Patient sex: F
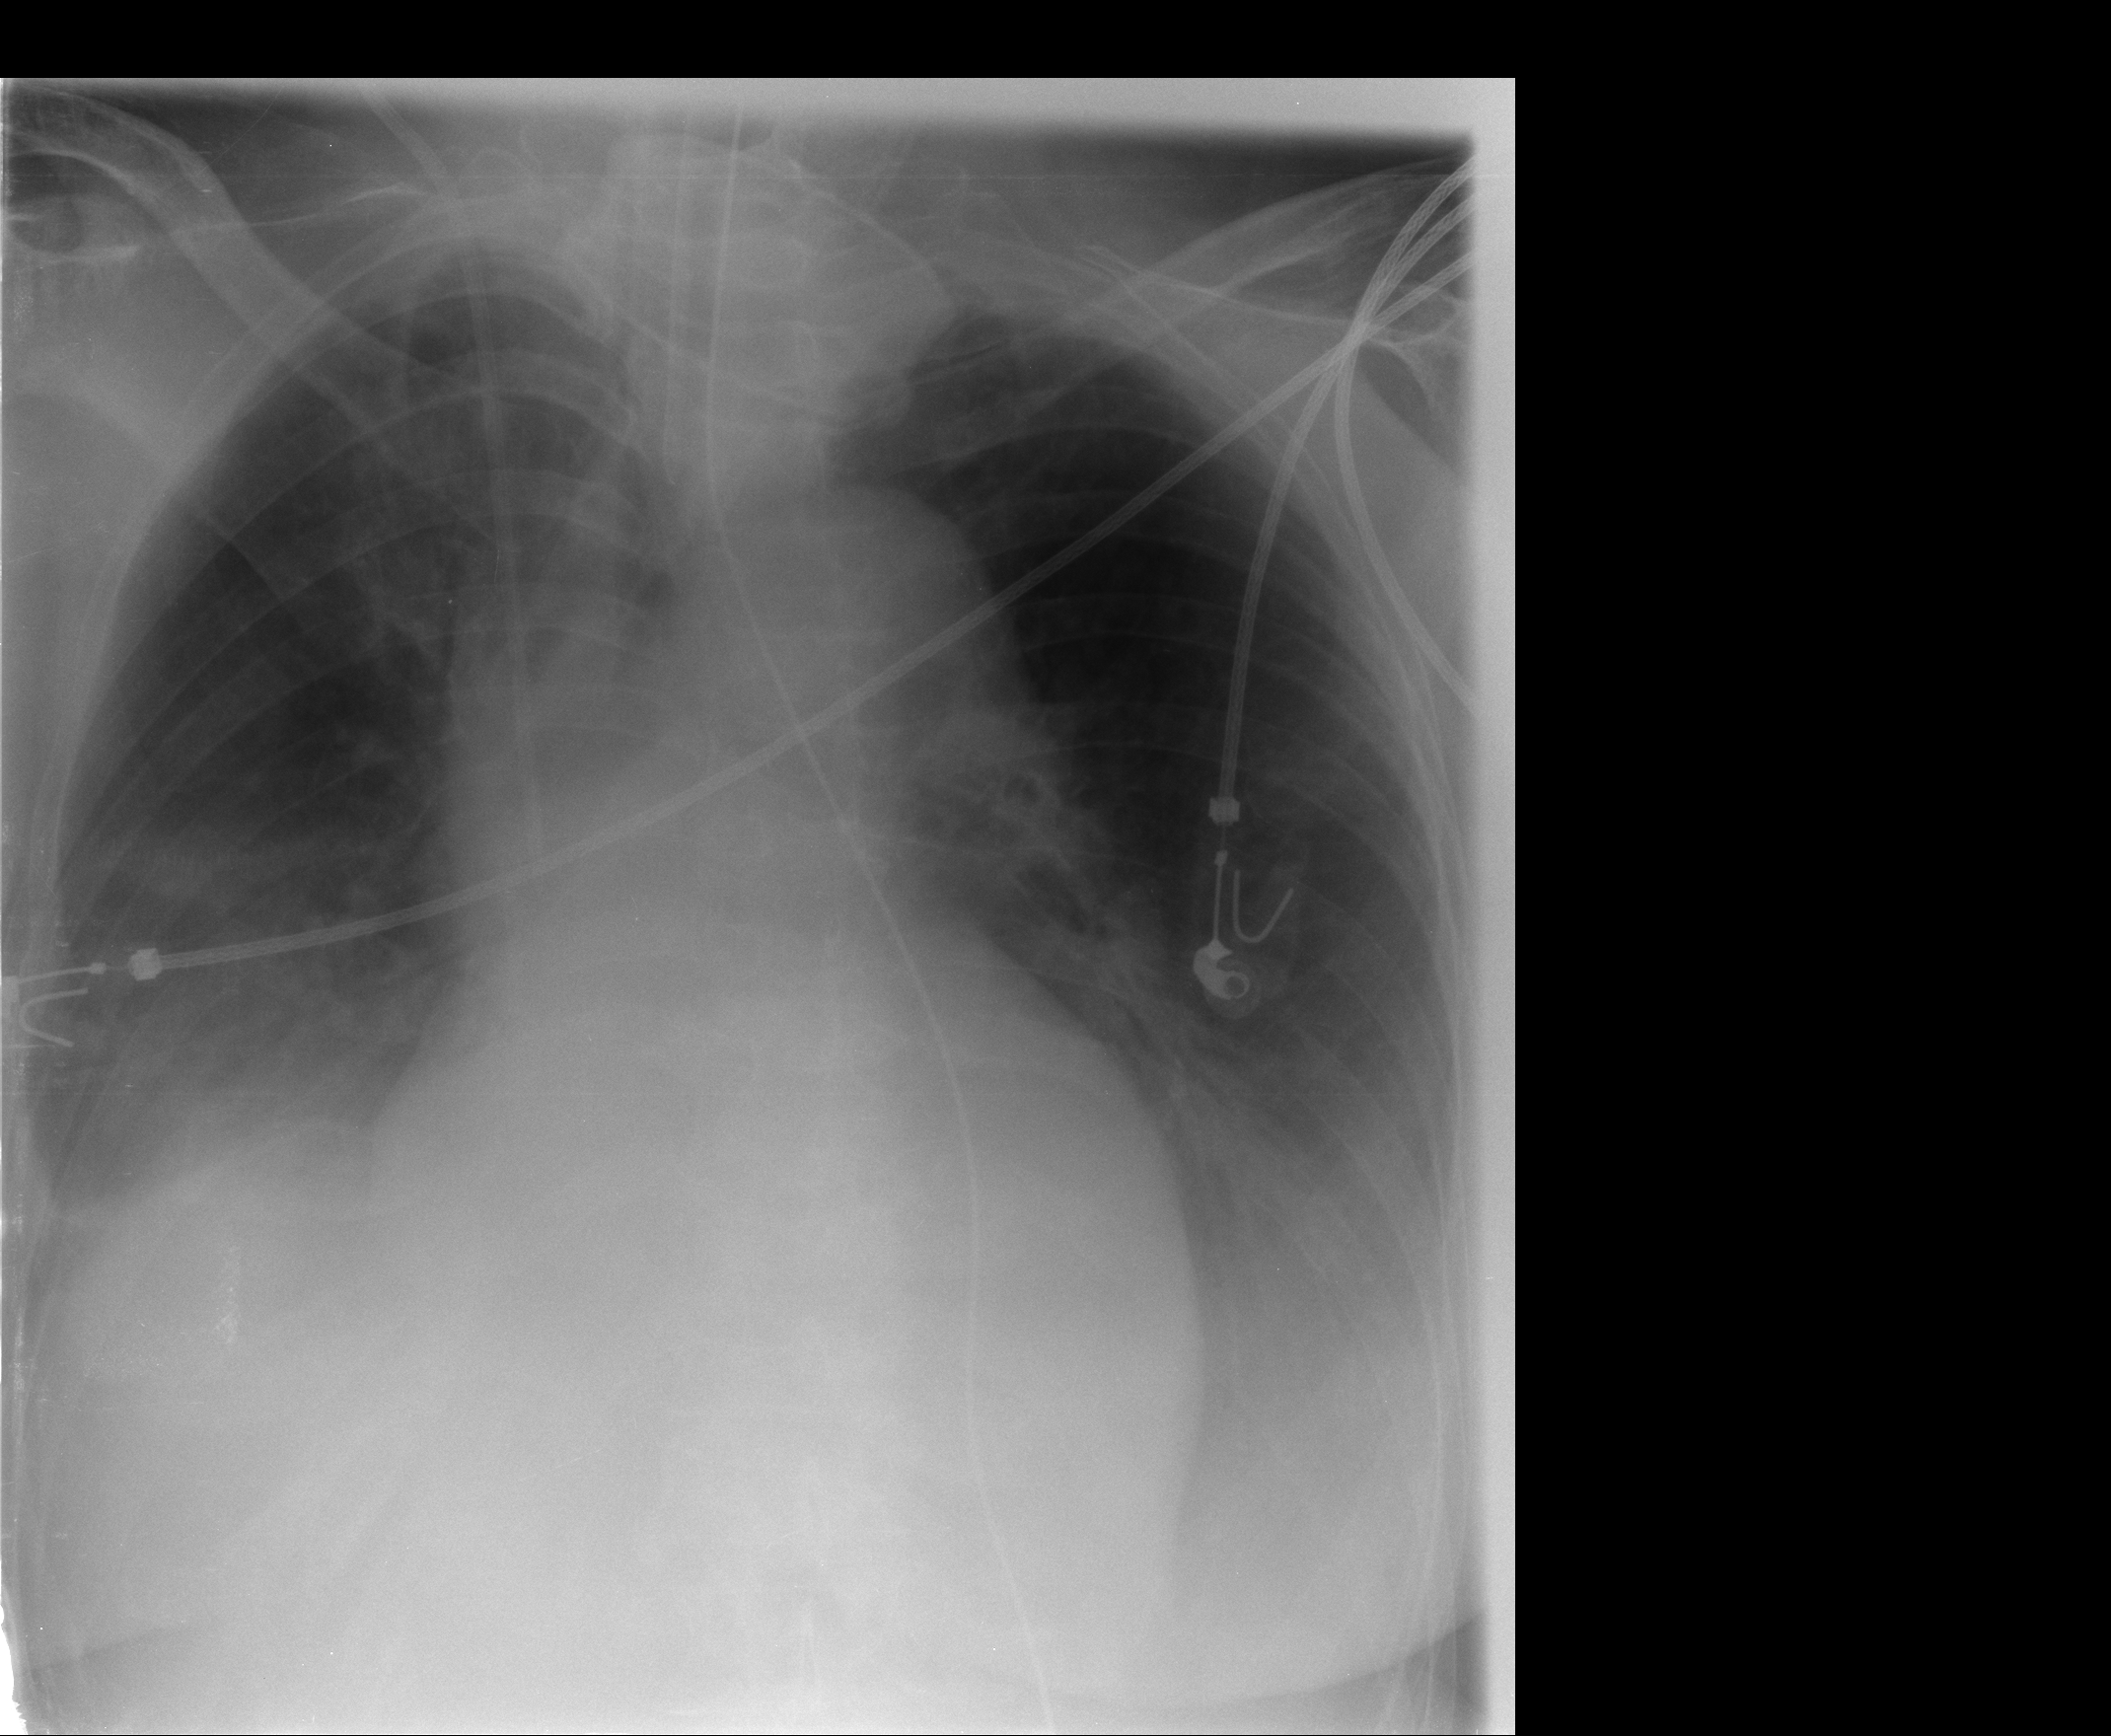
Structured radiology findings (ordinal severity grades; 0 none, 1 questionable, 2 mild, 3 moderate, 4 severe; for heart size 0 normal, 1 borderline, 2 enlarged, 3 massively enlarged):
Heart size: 1
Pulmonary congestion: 0
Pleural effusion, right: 2
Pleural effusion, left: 3
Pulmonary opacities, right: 0
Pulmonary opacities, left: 0
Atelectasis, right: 2
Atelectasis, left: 2